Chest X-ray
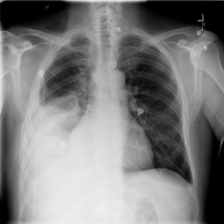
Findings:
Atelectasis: negative
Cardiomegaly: negative
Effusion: positive
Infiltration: positive
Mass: negative
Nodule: negative
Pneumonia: negative
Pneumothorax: negative
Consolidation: positive
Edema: negative
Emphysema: negative
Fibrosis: negative
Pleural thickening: negative
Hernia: negative